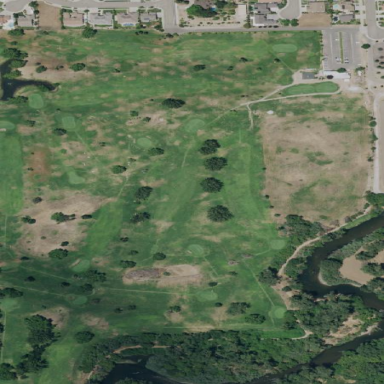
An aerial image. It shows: Golf course surrounded by greenery.